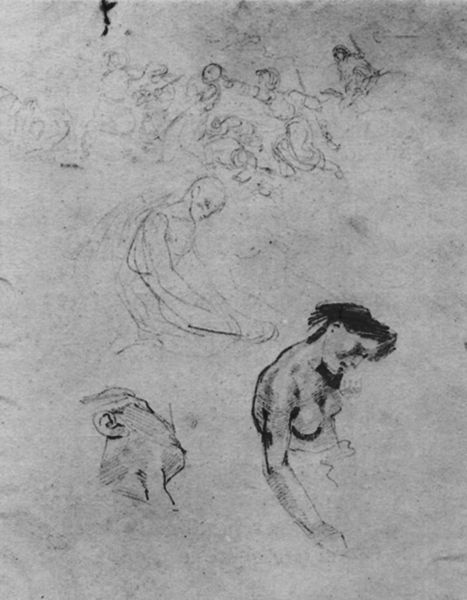
Titel: Massaker von Chios, Studienblatt
Künstler: Eugène Delacroix
Institution: Lanciepce
Schlagwörter: akt, kampf, kopf, mann, nackt, menschen, bewegung, brust, busen, frau, grau, haar, köpfe, ohr, profil, rücken, schwarz, skizze, zeichnung, alt, gesicht, mensch, hals, sitzend, traurig, arbeit, düster, haltung, studie, grafik, linien, figuren, krieg, büste, melancholie, knie, striche, tusche, kohle, schwarz-weiß, schwert, bleistift, entwurf, studien, verwischt, kniend, unfertig, skizzen, kapuze, zeichnugn, vorstudie, anthropologie, figurstudie